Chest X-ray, PA view. Patient: 67 years old, sex M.
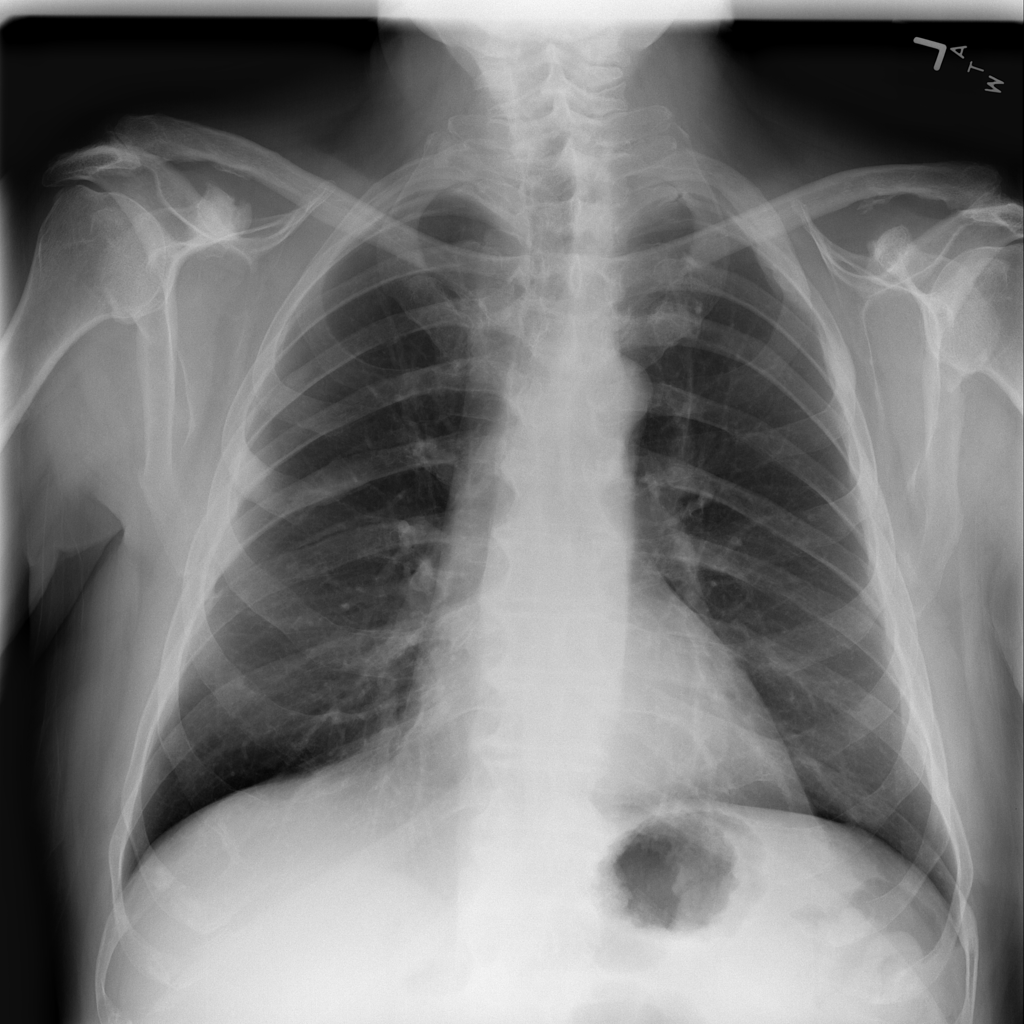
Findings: No Finding